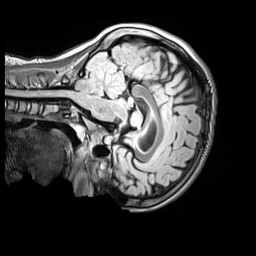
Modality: FLAIR
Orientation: sagittal
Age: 12
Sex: female
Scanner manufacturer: siemens
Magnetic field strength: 3 T
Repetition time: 5 s
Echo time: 0.388 s